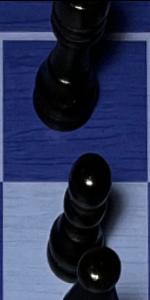
Label: Pawn_Black